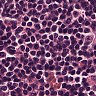
Metastatic tissue present: no